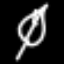
Label: leaf